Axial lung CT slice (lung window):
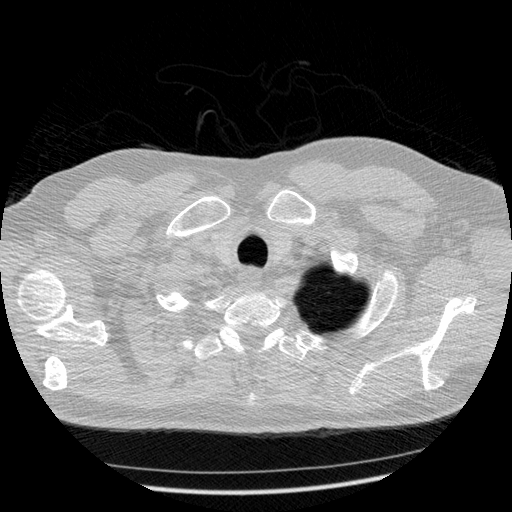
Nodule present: no